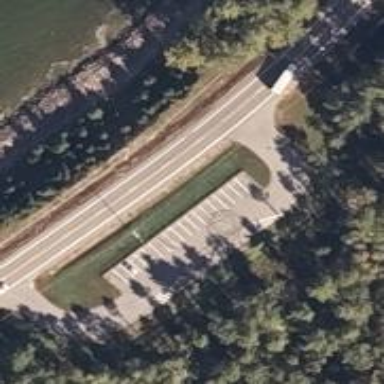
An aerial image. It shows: Rest area on the road.